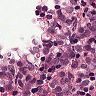
Metastatic tissue present: yes